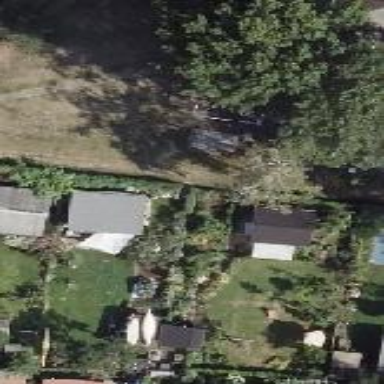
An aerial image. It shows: Fence surrounding allotments plot.